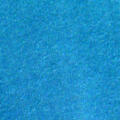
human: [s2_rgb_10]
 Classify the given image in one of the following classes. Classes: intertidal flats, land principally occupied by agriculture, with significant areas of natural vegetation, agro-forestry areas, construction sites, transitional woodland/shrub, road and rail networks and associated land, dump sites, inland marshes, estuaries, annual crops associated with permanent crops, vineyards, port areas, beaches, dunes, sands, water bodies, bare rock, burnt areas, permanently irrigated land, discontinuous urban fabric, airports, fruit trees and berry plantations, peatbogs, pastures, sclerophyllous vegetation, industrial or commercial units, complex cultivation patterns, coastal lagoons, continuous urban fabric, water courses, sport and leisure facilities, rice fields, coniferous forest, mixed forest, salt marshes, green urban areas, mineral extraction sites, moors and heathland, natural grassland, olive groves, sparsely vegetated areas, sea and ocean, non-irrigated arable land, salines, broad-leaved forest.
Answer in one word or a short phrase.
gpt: sea and ocean